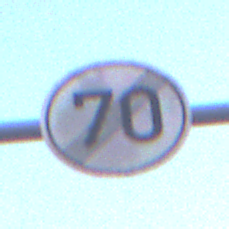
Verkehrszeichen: EndeGeschwindigkeit70
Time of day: SunriseSunset
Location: Outdoor (Urban)
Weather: Clear
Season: NotSpecified
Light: Natural